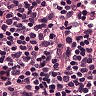
Metastatic tissue present: no